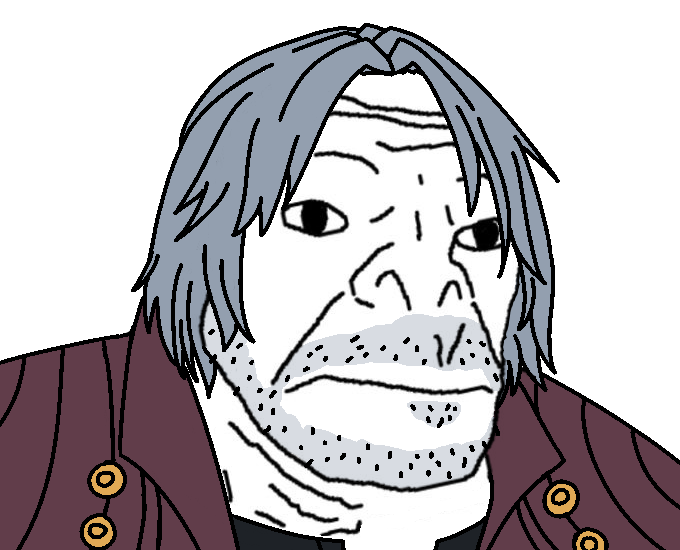
Label: 5_Craig